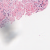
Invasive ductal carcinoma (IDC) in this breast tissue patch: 0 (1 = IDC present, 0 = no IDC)